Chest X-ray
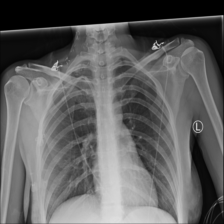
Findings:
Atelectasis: negative
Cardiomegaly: negative
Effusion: negative
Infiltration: negative
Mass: negative
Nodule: negative
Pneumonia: negative
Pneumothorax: negative
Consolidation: negative
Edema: negative
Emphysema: negative
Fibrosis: negative
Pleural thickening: negative
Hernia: negative